四年级 · 立体几何学
下面的立体图形从前面、上面、左面看到的形状分别是什么样？在方格纸上画一画。（请用铅笔将方格涂黑表示）。

前面

上面

左面
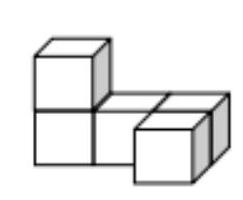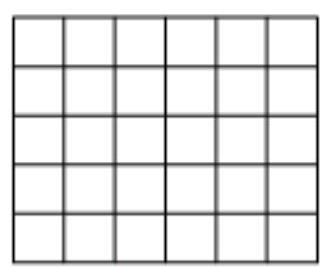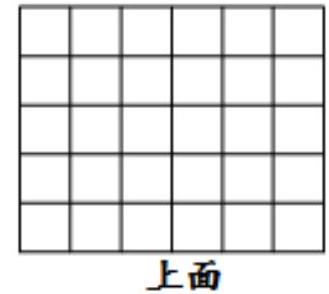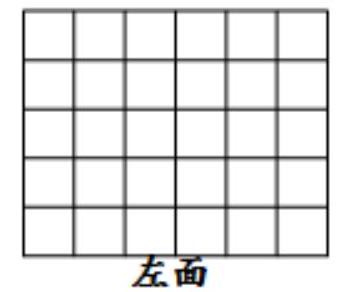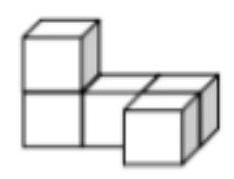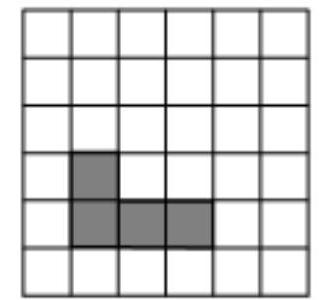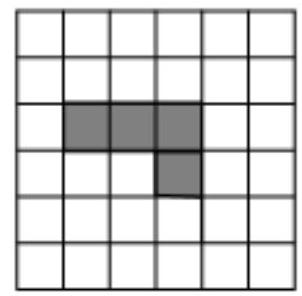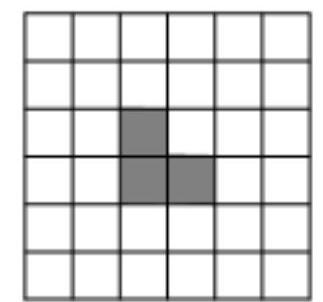
答案: 解见详解

【分析】

此图从前面看, 可看到 2 层, 第 1 层可看到 3 个小正方形, 第 2 层可看到 1 个小正方形，左齐;

从上面看, 可看到 2 层, 第 1 层可看到 1 个小正方形, 右齐, 第 2 层可看到 3 个小正方形;从左面看, 可看到 2 层, 第 1 层可看到 2 个小正方形, 第 2 层可看到 1 个小正方形, 左齐; 依此画图。

【详解】画图如下:

前面

上面

左面

【点睛】熟练掌握三视图的画法是解答本题的关键。